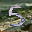
Label: 5